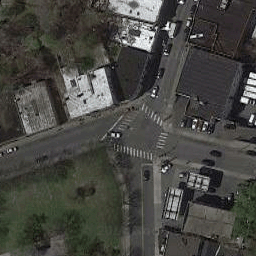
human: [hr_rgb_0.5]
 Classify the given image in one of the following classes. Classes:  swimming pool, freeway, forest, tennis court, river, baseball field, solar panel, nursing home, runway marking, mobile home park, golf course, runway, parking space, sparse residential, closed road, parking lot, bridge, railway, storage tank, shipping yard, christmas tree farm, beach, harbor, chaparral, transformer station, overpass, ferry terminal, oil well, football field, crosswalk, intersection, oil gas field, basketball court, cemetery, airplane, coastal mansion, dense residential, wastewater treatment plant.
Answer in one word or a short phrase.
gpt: intersection